Field crop: maize
Growth stage: 2
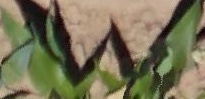
Species: maize